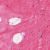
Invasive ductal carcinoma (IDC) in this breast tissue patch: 0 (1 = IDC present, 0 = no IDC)